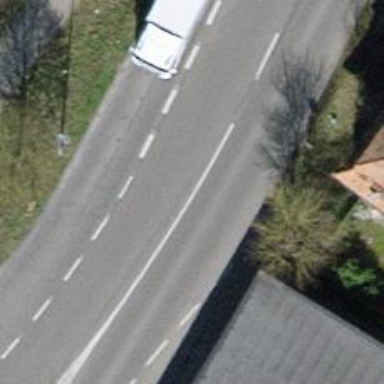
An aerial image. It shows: Secondary road with asphalt surface.